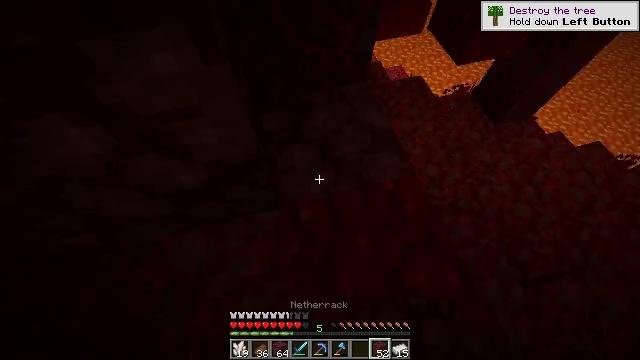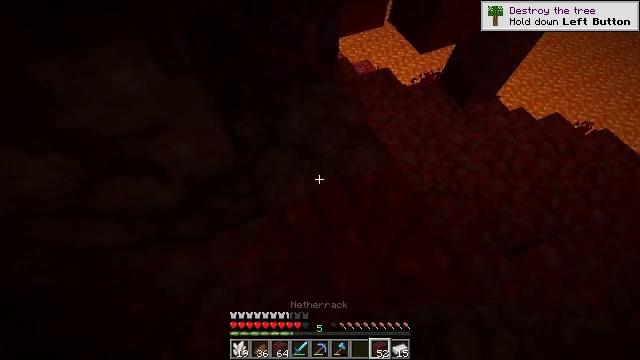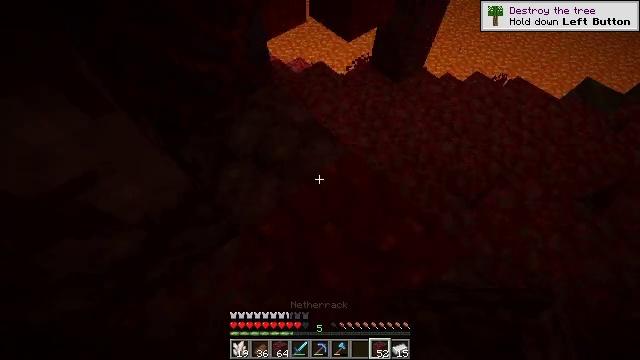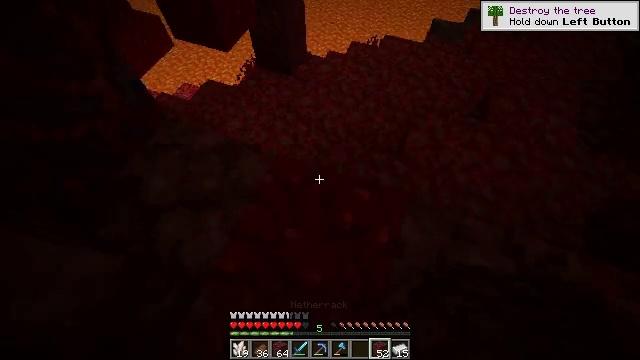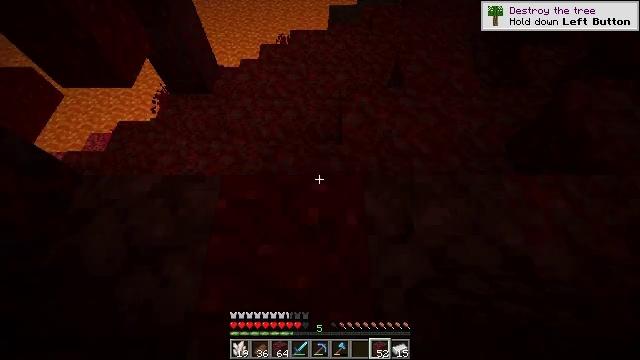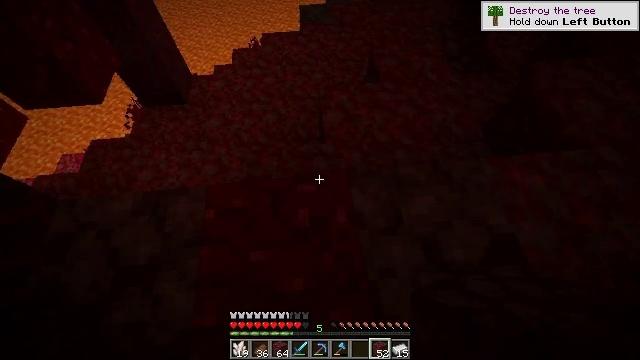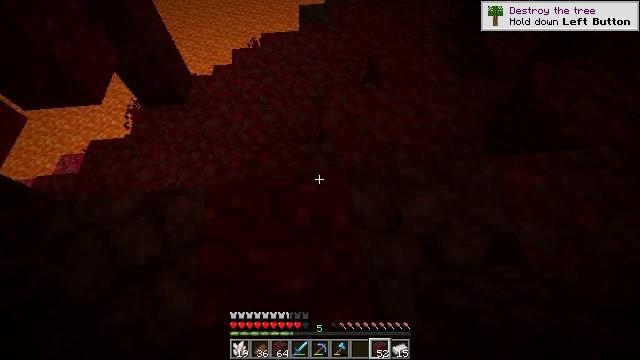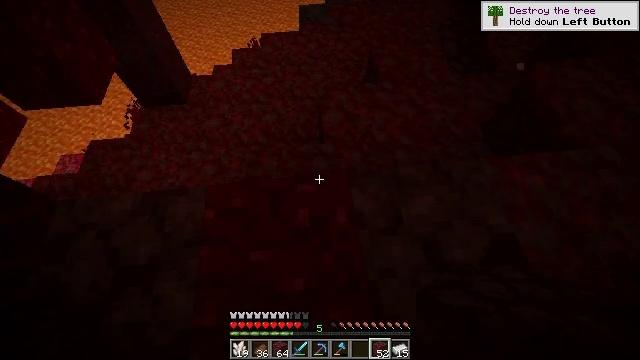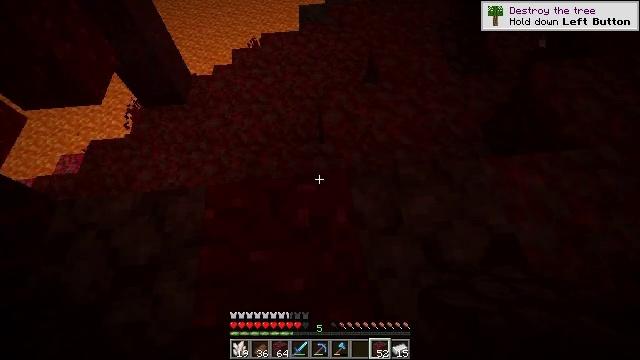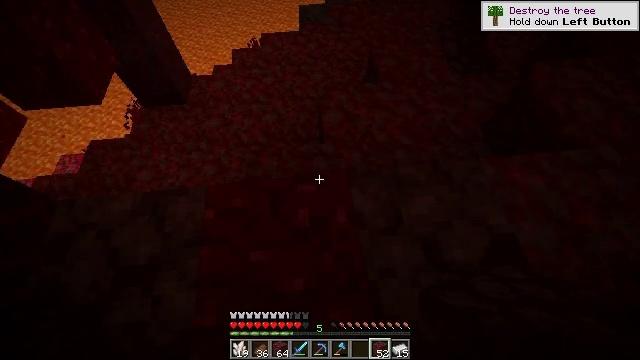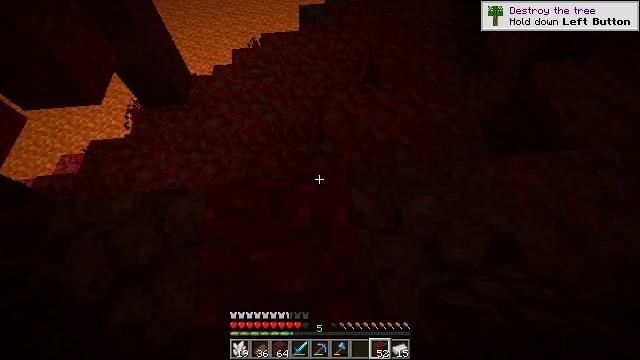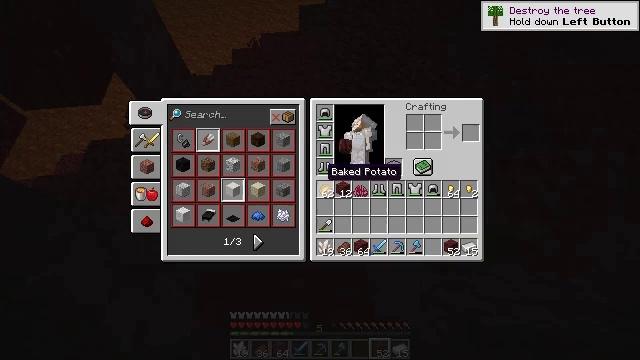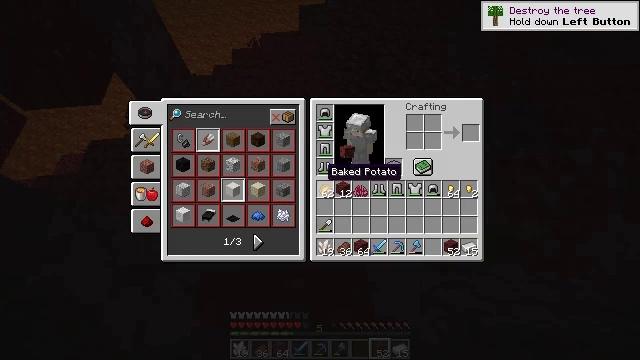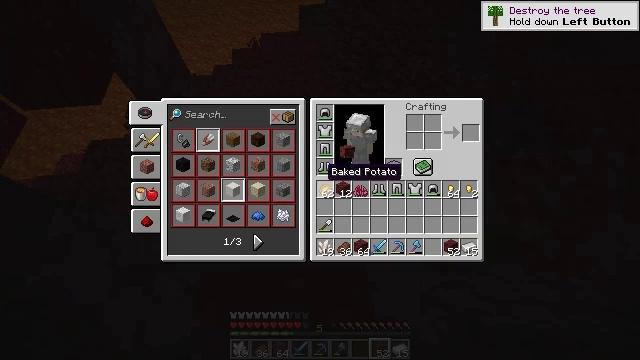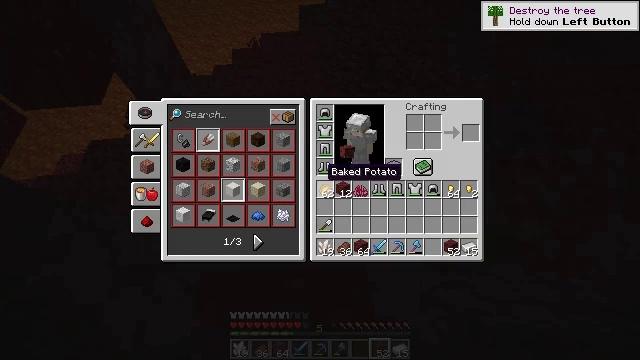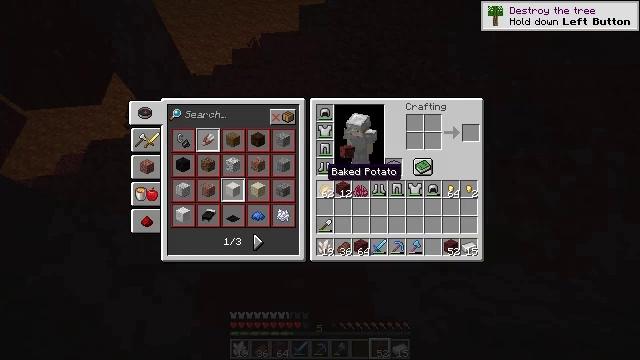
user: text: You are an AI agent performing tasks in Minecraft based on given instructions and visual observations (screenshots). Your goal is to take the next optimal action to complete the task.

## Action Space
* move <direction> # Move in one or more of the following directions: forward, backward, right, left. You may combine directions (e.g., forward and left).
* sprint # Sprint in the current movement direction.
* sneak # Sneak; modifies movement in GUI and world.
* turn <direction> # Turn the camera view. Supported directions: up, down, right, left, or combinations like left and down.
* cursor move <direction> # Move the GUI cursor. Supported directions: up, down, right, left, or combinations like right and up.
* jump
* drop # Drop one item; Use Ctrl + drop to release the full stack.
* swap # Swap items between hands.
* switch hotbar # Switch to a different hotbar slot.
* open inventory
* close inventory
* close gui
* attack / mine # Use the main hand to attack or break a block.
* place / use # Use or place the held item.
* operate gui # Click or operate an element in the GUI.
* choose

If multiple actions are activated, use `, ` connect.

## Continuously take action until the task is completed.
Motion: motion action
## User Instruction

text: Mine the nether wart block in the Nether.
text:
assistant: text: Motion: turn right
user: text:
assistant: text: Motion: turn right
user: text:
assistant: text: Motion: turn right
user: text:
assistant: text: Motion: turn right
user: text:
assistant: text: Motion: turn right
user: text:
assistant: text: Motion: no_op
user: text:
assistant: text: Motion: no_op
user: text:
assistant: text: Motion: no_op
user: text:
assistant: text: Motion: no_op
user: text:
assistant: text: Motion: no_op
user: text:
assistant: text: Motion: open inventory
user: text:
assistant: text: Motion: open inventory
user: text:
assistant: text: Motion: open inventory
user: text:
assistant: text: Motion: no_op
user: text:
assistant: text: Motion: no_op
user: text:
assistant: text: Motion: no_op
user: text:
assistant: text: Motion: no_op
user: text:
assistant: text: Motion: turn right and down
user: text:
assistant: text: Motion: turn right and down
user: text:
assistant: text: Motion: turn right and down
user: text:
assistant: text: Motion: turn right
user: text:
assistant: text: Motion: turn right
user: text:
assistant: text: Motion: turn right
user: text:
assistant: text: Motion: turn right
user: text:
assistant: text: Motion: no_op
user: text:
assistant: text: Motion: no_op
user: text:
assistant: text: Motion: no_op
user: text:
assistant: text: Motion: no_op
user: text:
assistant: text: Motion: no_op
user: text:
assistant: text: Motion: no_op